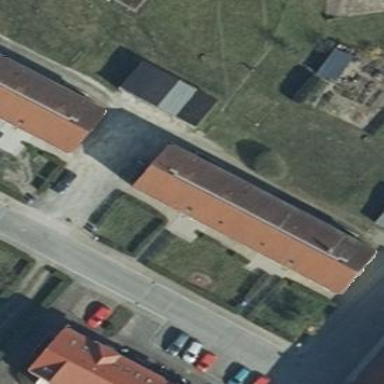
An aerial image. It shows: Residential building.